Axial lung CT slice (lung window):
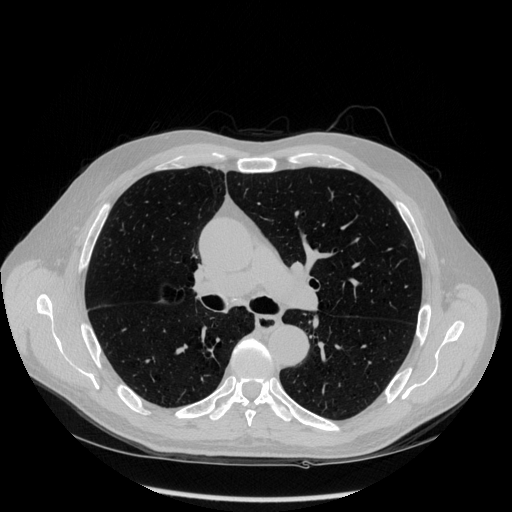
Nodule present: no